Question: I am trying to build a progress bar as seen often within checkouts.

The problem is, that the borders between the arrows are transparent and the whole thing should be .
I got it this far:
<URL>
But I can't figure out how to get the items of the bar to span the (red border in the pen) and stay responsive.
I think I could figure it out with JS but I'd rather have a CSS solution.
Help would be much appreciated.
HTML
'''
<ul class="progress-nav">
<li class="active">
<span>1. FOO</span>
</li>
<li>
<span>2. BAR</span>
</li>
<li>
<span>3. BAZ</span>
</li>
</ul>
'''
CSS
'''
$bar-color: rgba(255, 255, 255, 0.2);
$bar-active-color: rgba(255, 255, 255, 0.6);
$arrow-size: 22px;
body {
background: linear-gradient(left, #803689, #5eb6e4);
}
.progress-nav {
position: relative;
font-size: 0;
margin: 100px auto;
width: 80%;
max-width: 900px;
// dummy border to display the width problem
border: 1px solid red;
li {
position: relative;
color: #fff;
font-size: 12px;
display: inline-block;
width: 20%;
margin-right: 48px;
list-style: none;
background: $bar-color;
padding: $arrow-size 0;
transition: background .5s, color .5s;
span {
position: absolute;
width: 100%;
top: 50%;
left: 50%;
transform: translateX(-33px) translateY(-35%);
}
&:before,
&:after {
content: '';
position: absolute;
display: block;
top: 0;
transition: all .5s;
}
&:before {
border: $arrow-size solid $bar-color;
border-left-color: transparent;
left: -$arrow-size*2;
}
&:after {
border: $arrow-size solid transparent;
border-left-color: $bar-color;
right: -$arrow-size*2;
}
&:first-child:before {
border: none;
width: $arrow-size*2;
height: $arrow-size*2;
background: $bar-color;
border-radius: 4px 0 0 4px;
}
&:last-child:after {
border: none;
right: -$arrow-size;
width: $arrow-size;
height: $arrow-size*2;
background: $bar-color;
border-radius: 0 4px 4px 0;
}
&.active,
&:hover {
background: $bar-active-color;
color: #000;
&:before {
border-color: $bar-active-color;
border-left-color: transparent;
}
&:after {
border-left-color: $bar-active-color;
}
&:first-child:before,
&:last-child:after {
background: $bar-active-color;
}
}
}
}
'''
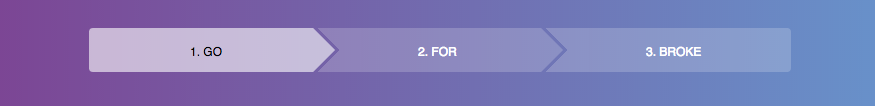
Answer: you could use something like:
'''
.wrap {
width: 100%;
height: 30px;
z-index:-2;white-space: nowrap;
overflow:hidden;
}
.wrap div:first-child{margin-left:-2%;}
.progress {
margin:0;
margin-left:0.5%;
height: 30px;
width: 25%;
position: relative;
display: inline-block;
text-align: center;
line-height: 30px;
transition: all 0.8s;
}
.progress:before,
.progress:after {
content: "";
position: absolute;
transition: all 0.8s;
z-index:-1;
}
.progress:before {
height: 50%;
width: 100%;
top: 0;
left: 0;
background: rgba(0, 0, 0, 0.2);
-webkit-transform: skew(45deg);
-moz-transform: skew(45deg);
transform: skew(45deg);
}
.progress:after {
height: 50%;
width: 100%;
top: 50%;
left: 0;
background: rgba(0, 0, 0, 0.2);
-webkit-transform: skew(-45deg);
-moz-transform: skew(-45deg);
transform: skew(-45deg);
}
.progress:hover:before,
.progress:hover:after {
background: tomato;
}
'''
'''
<div class="wrap">
<div class="progress">
simple
</div>
<div class="progress">
as
</div>
<div class="progress">
complex
</div>
<div class="progress">
Web Development
</div>
</div>
'''
which is responsive to the width of the screen.
It makes use of the 'transform:skew' property for the middle bars, and a small border hack for the two far elements. This results in the output shown below:
# Result

If you are creating these dynamically (and want them all along the same line), then you will need to alter the width stated in the first css rule (currently set to 23%).